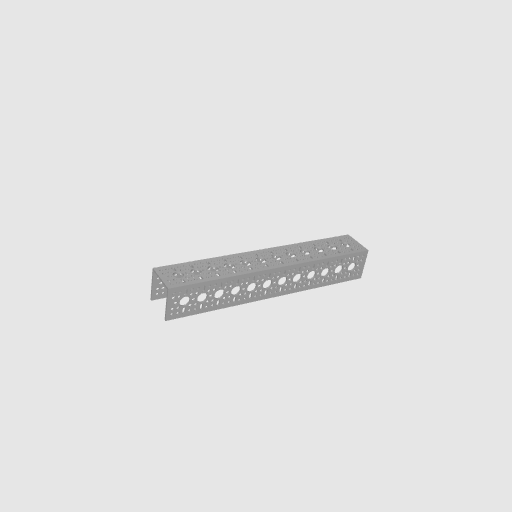
Part: UChannel12H